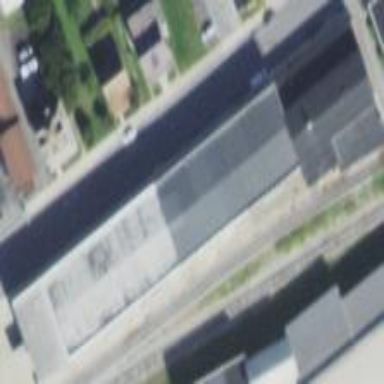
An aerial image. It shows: Industrial building.